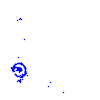
Particle: pion